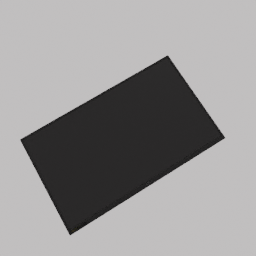
Label: electronics